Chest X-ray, PA view. Patient: 62 years old, sex F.
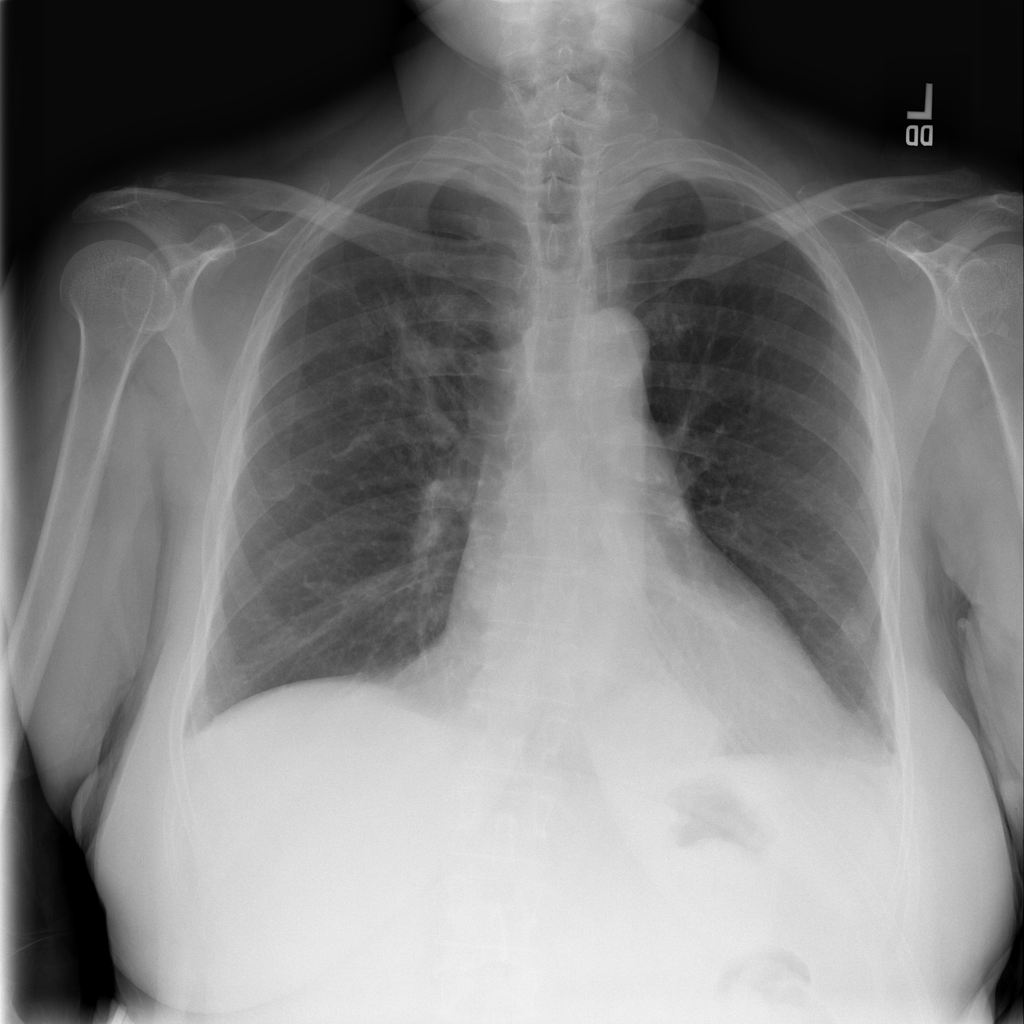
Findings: Mass